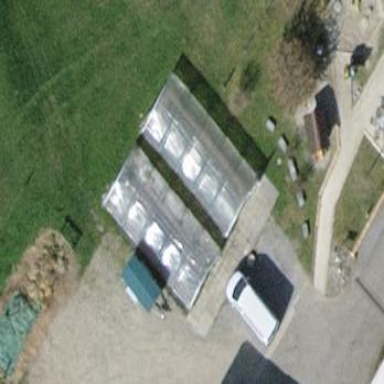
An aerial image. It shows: Greenhouse.